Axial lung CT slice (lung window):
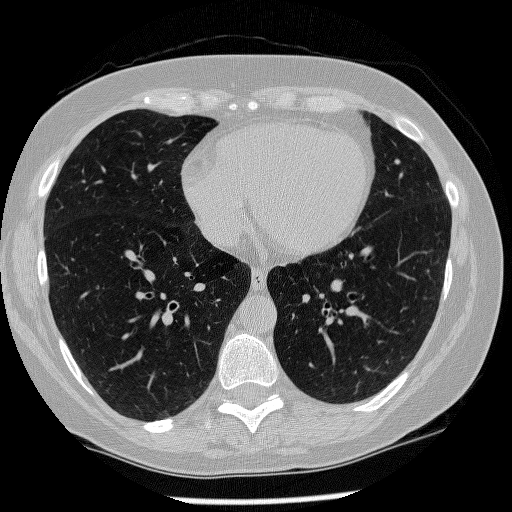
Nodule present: no